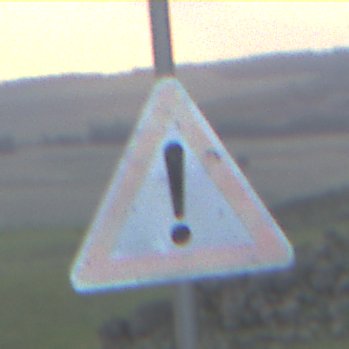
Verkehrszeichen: Gefahrenstelle
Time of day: SunriseSunset
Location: Outdoor (Nature)
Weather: PartlyCloudy
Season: NotSpecified
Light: Natural